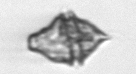
Label: Kryptoperidinium_triquetrum